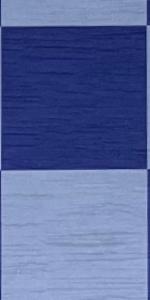
Label: Empty